Question: I have a problem with accessory views on NSSavePanel and NSOpenPanel.
Sometimes, (very often) when I open one of these panels the accessory view does not work (the view is shown but controls seem disabled).
I'm using this code to show the panel:
'''
[openPanel beginSheetModalForWindow:appWindow completionHandler:openPanelHandler];
'''
This only happens when app-sandbox is enabled.
After much testing I found out that what was happening was that the view was being misplaced (not attached to the panel).
When I open Mission Control and move the mouse pointer over the app windows I noticed that an "invisible" window hilighted and when select it I can take control over the accessory view (all controls work) but it appears detached from the open or save panel as shown on the screenshot.

I tried to create a new app just to test this behavior but was not able to reproduce it, so I suppose that has something to do with my app.
Any hint of what I may be doing wrong?
I don't want to code everything from scratch just to solve this issue.
Just a side note, when I close the window, just before the window close the accessory view flashes with the correct values for the controls. It appears that the application does not add the view in time for showing the panel.
I subclassed the view that is used as accessory view and noticed that the
'''
- (void)viewWillMoveToSuperview:(NSView *)newSuperview
'''
is called, but
'''
- (void)viewDidMoveToSuperview
'''
never gets called even when the view is shown correctly, is this the normal behavior?
I confirmed that '- (void)viewDidMoveToSuperview' should be called, on the test app both methods are called.
I also noticed a slight difference between my app and the test app. On my app the panel just slides down but on the test app the panel appears to "flip down" (don't know exactly how describe). The way the panel appears is irrelevant to me, I just noticed that it is not shown the same way.
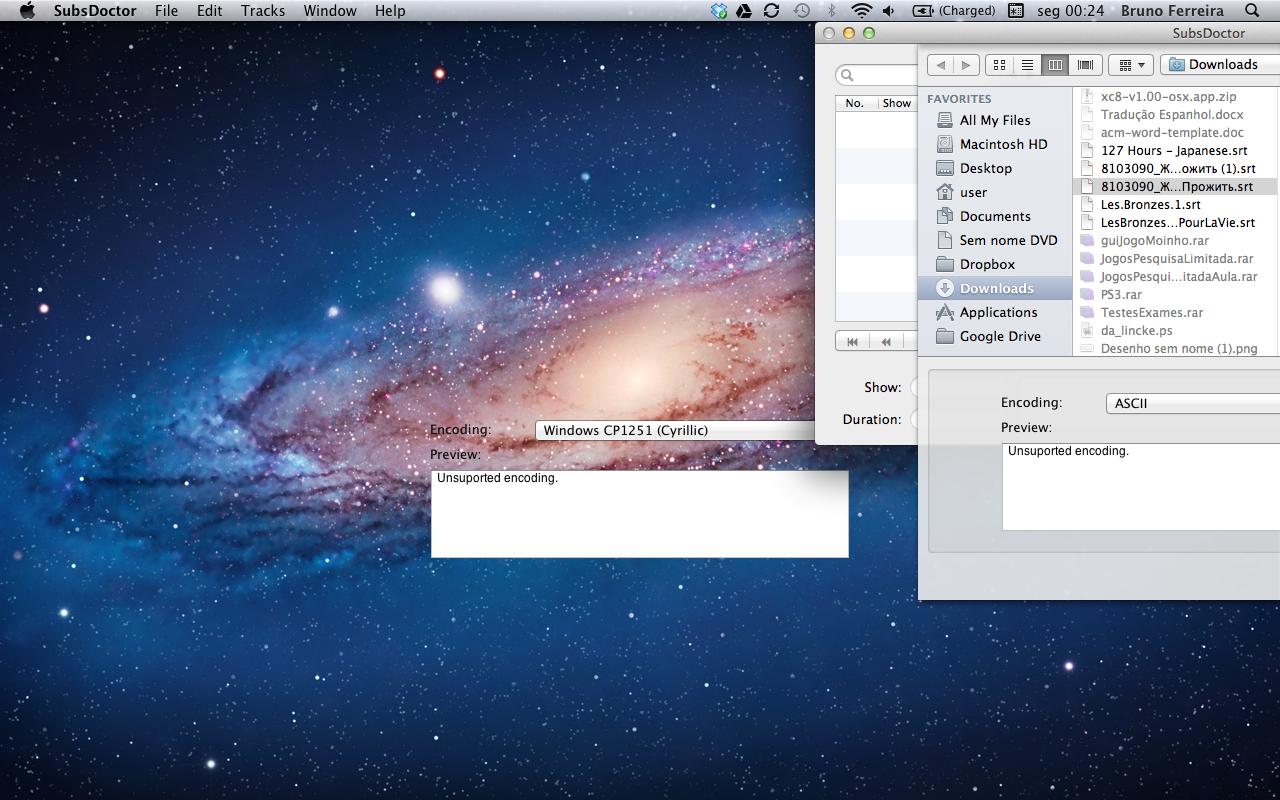
Answer: After trying many things I concluded that the problem had to do with ARC (Automatic Reference Count) settings for the project.
In my case I had enabled ARC on target but not on project, after enabling ARC on project (and dealing with resulting errors and warnings) everything works perfectly now.